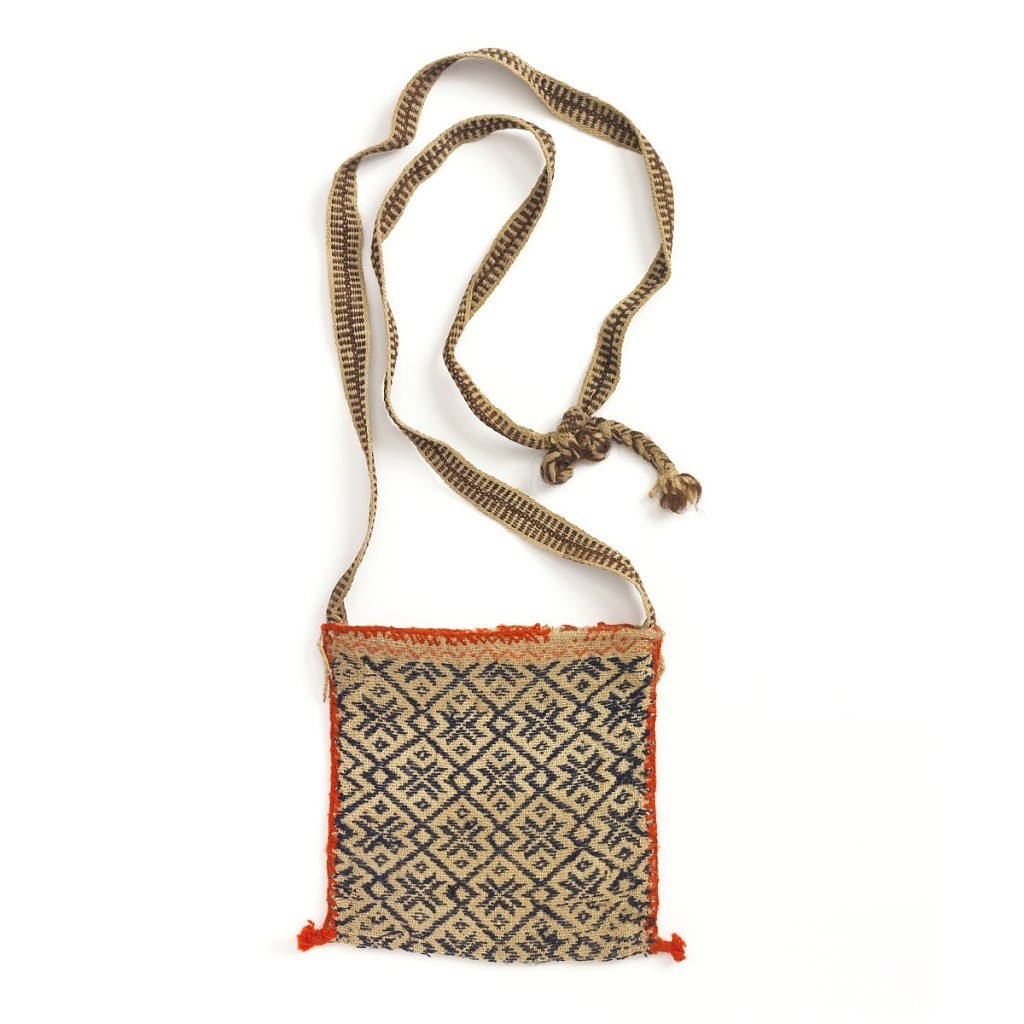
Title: Bag
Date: probably 19th century
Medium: wool Technique: plain weave with supplementary weft
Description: Lozenge pattern in blue on tan background. Bag is sewn together with bright red wool; shoulder bnd in plain weave.